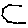
Label: hexagon